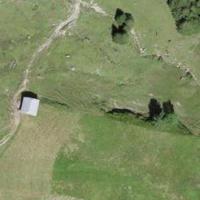
EUNIS habitat code: 26
Species observed at this site:
Marmota marmota